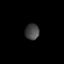
Tissue: prostate
Cell type: Fibroblasts
Senescence score: 0.7462
Nuclear area (px): 222
Mean DAPI intensity: 67.595